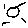
Label: sun